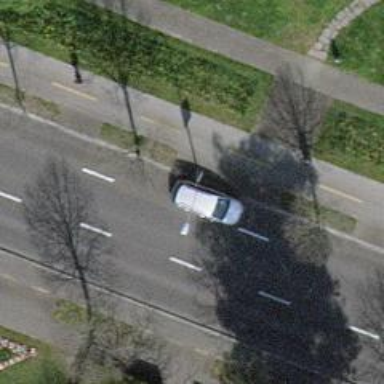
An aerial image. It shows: Avenue lined with trees.